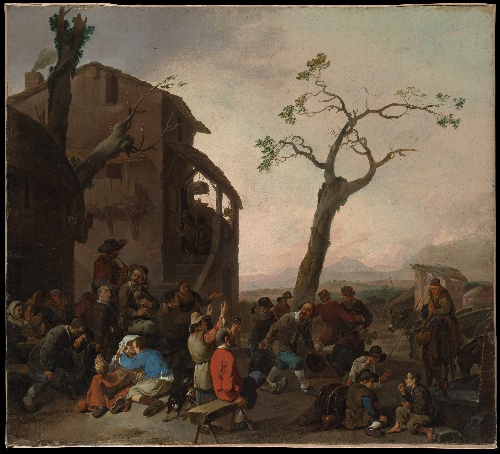
Title: Peasants Dancing
Artist: Johannes Lingelbach
Artist bio: Dutch, Frankfurt 1622–1674 Amsterdam
Date: 1651
Object type: Painting
Classification: Paintings
Medium: Oil on canvas
Dimensions: 26 1/2 x 29 1/2 in. (67.3 x 74.9 cm)
Department: European Paintings
Credit line: Purchase, 1871
Accession year: 1871
Repository: Metropolitan Museum of Art, New York, NY
Tags: Men|Women|Dancing|Dogs